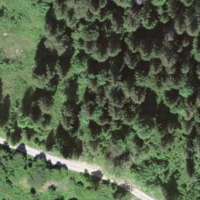
EUNIS habitat code: 43
Species observed at this site:
Tussilago farfara